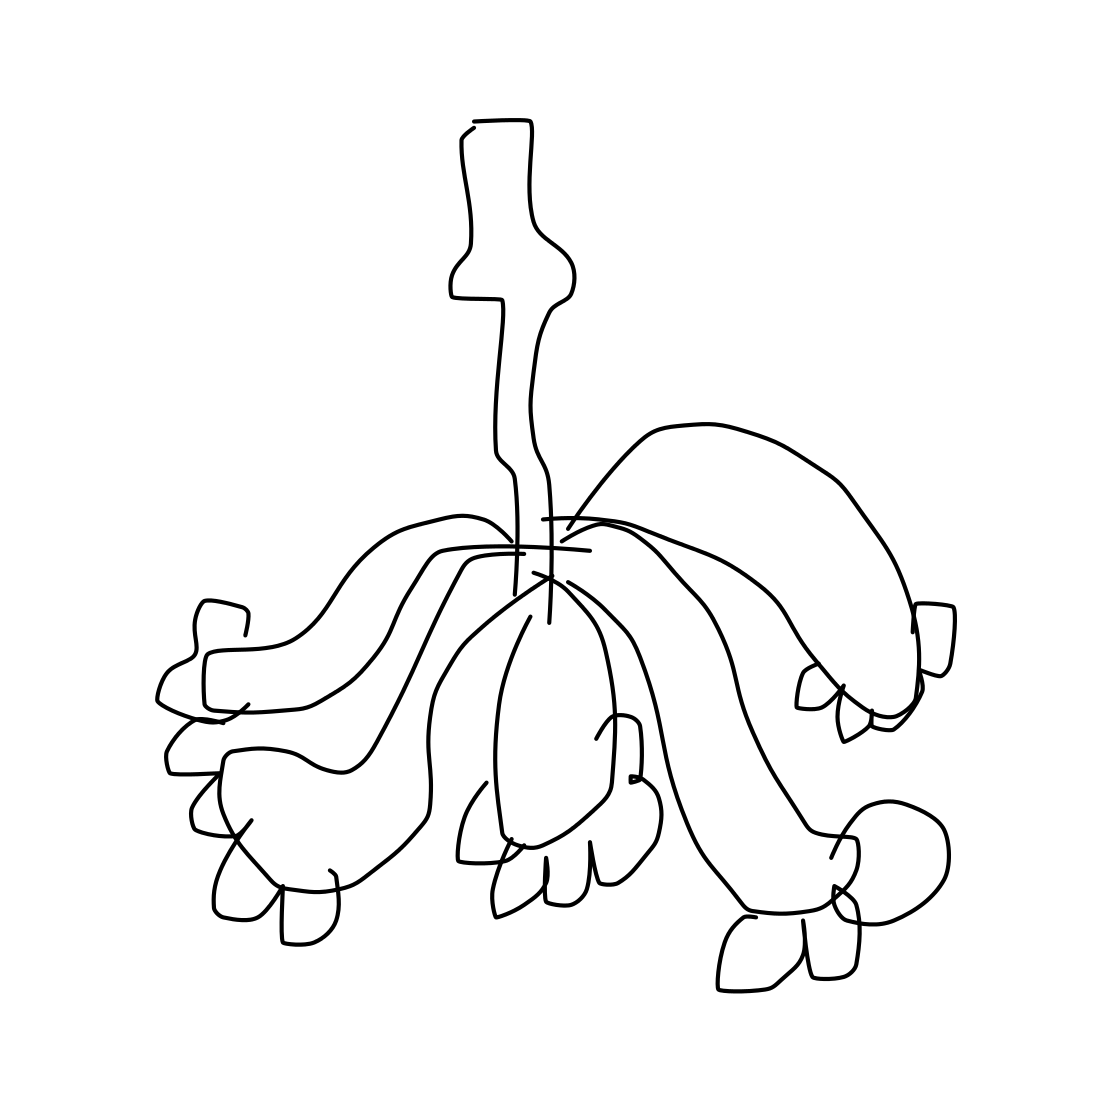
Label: chandelier